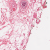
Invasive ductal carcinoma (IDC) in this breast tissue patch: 0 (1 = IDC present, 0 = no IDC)